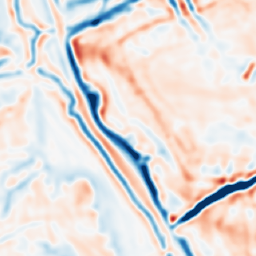
Category: multiscale
Decomposition family: dog
Decomposition parameters: sigma_low: 3
sigma_high: 5
Upsampling method: area
Upsampling parameters: scale: 2
Upsampling scale: 2